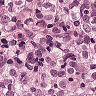
Metastatic tissue present: yes